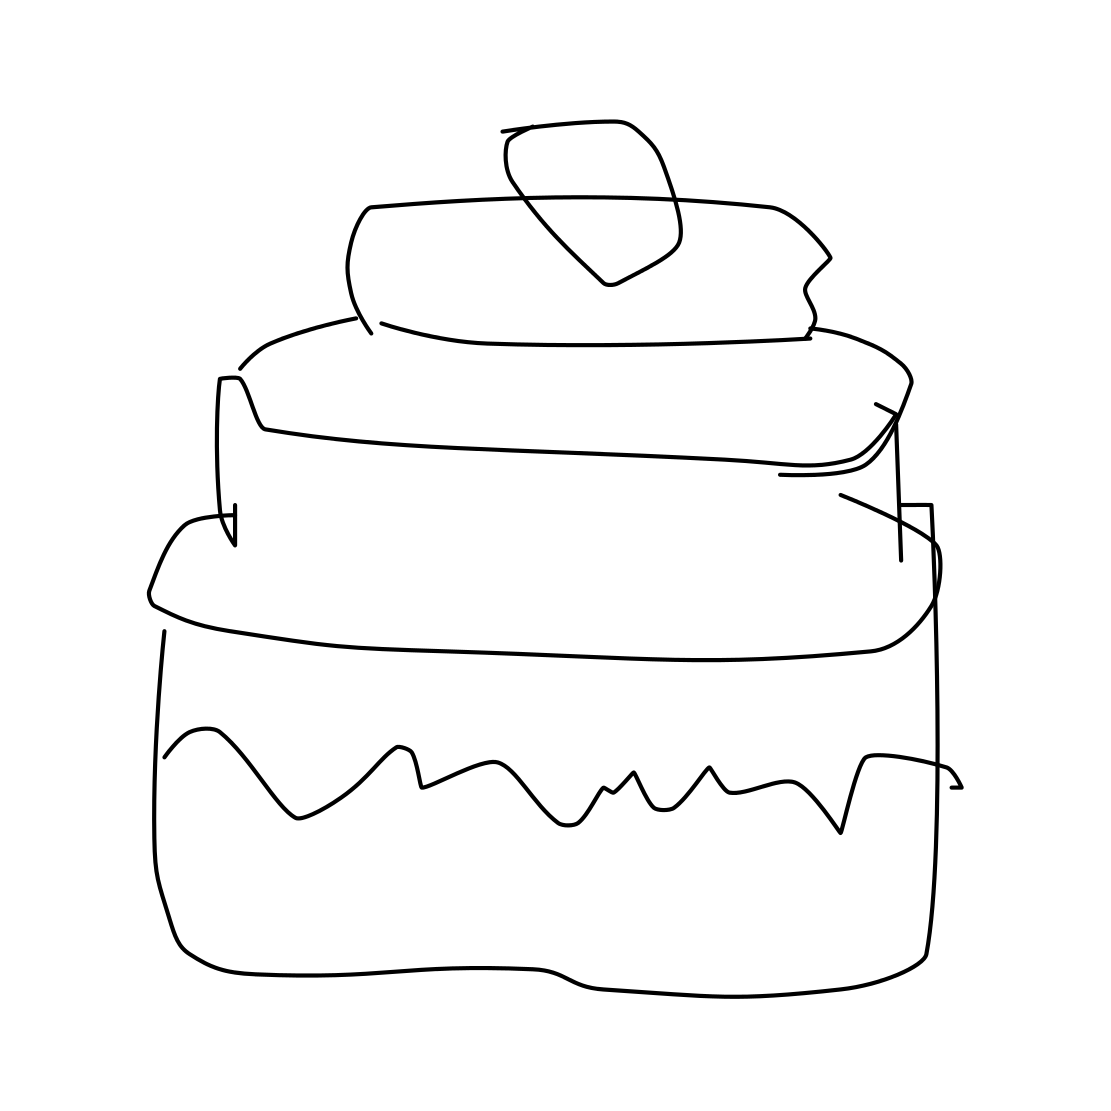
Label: cake